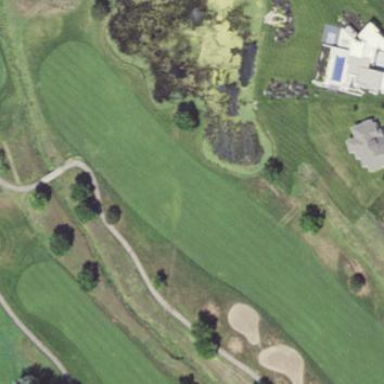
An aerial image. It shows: Golf fairway surrounded by grass.